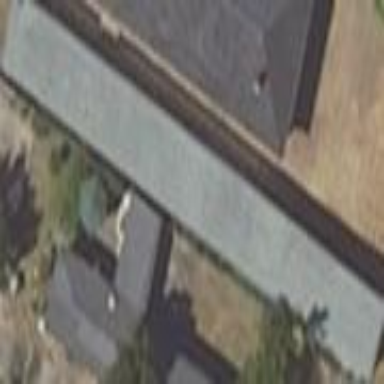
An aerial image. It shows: Shed.